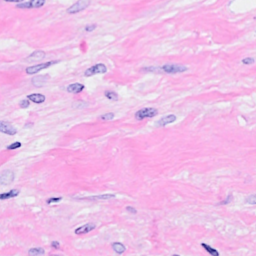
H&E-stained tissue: Breast